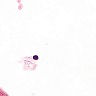
Metastatic tissue present: no